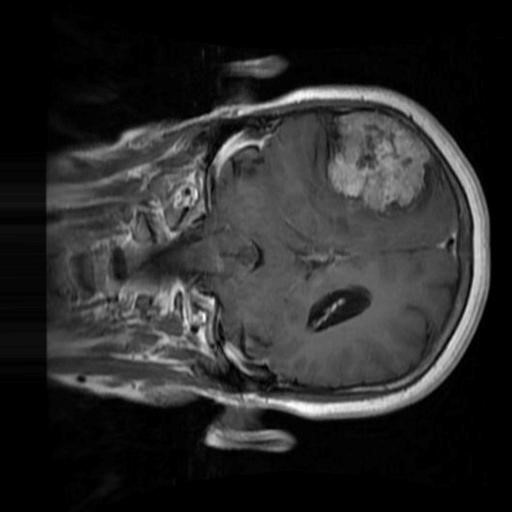
Label: brain_menin